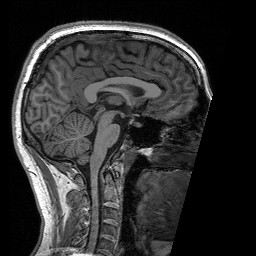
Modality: T1w
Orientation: sagittal
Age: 25
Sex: male